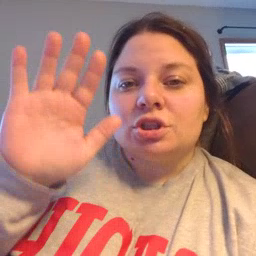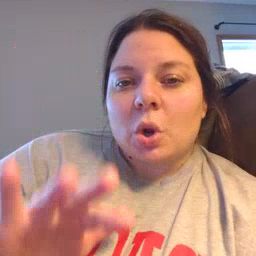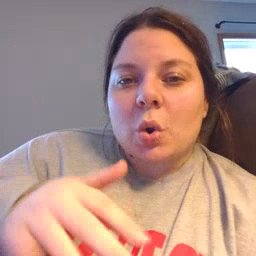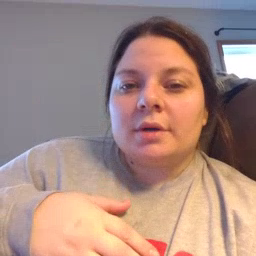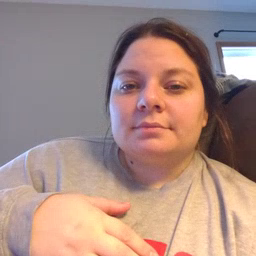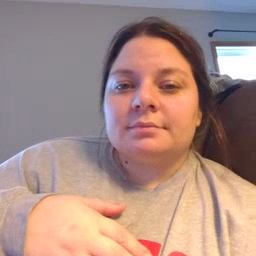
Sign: snow